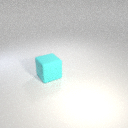
large cyan rubber cube